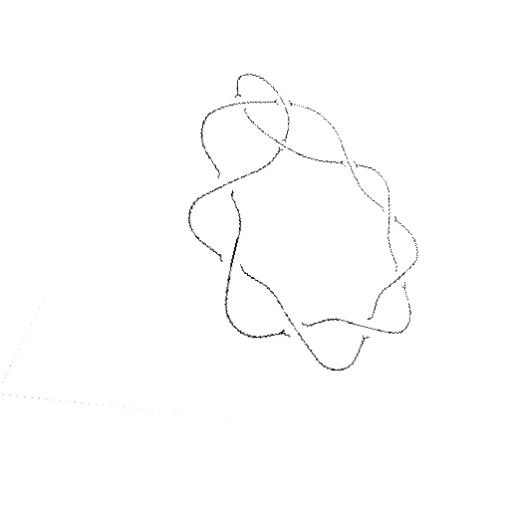
Crossing number: 10